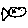
Label: fish